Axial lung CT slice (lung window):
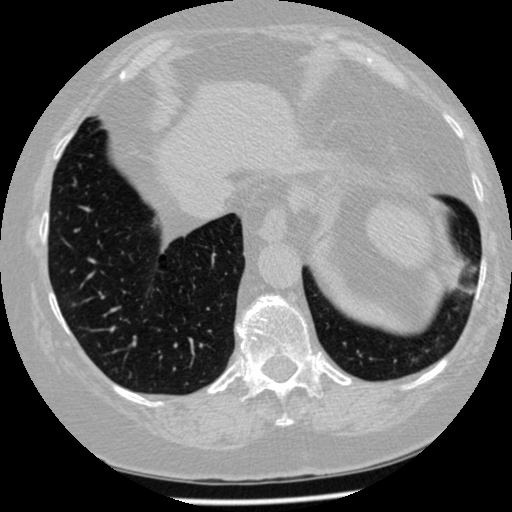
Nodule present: no